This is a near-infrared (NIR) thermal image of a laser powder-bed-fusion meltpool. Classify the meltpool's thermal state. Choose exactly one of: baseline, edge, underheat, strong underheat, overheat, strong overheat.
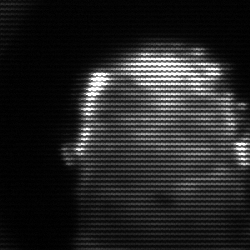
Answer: baseline